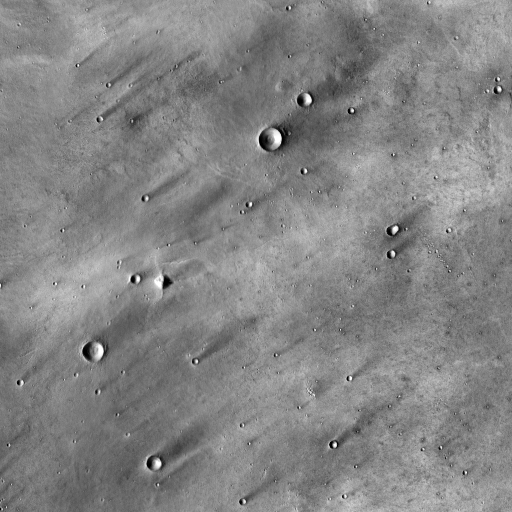
Crater classes present: Background, Other, Layered